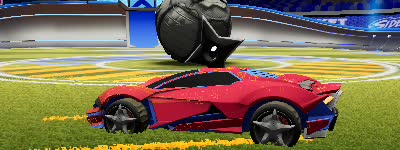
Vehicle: werewolf